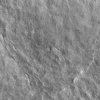
Label: not_dusty